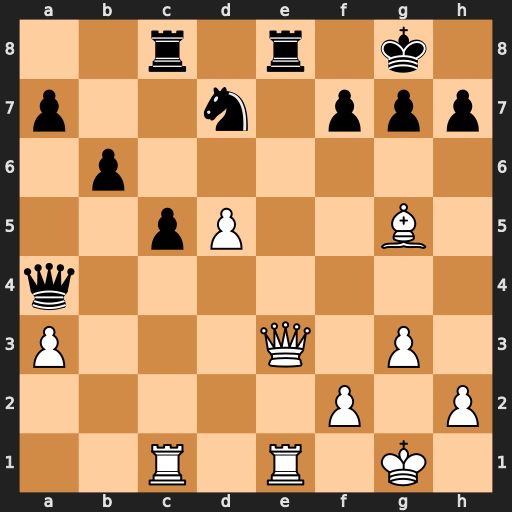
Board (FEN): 2r1r1k1/p2n1ppp/1p6/2pP2B1/q7/P3Q1P1/5P1P/2R1R1K1
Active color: w
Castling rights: -
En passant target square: -
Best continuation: Qxe8+ Rxe8 Rxe8+ Nf8 Rce1